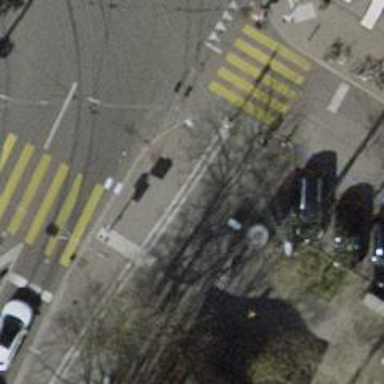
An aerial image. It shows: Kerb barrier.